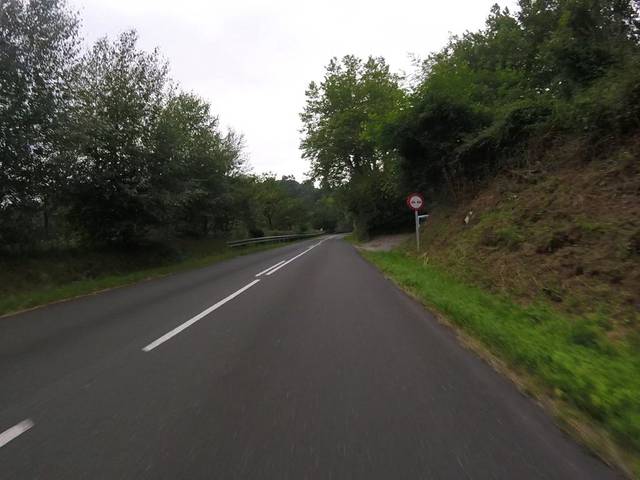
Region: Spain
Coordinates: 43.312, -1.859